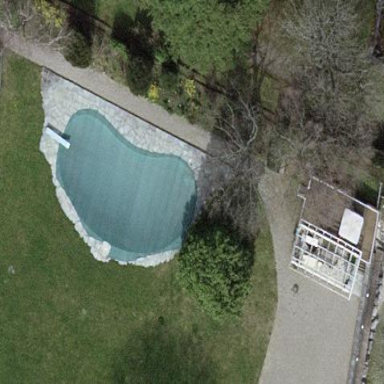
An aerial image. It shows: Swimming pool located in leisure land.